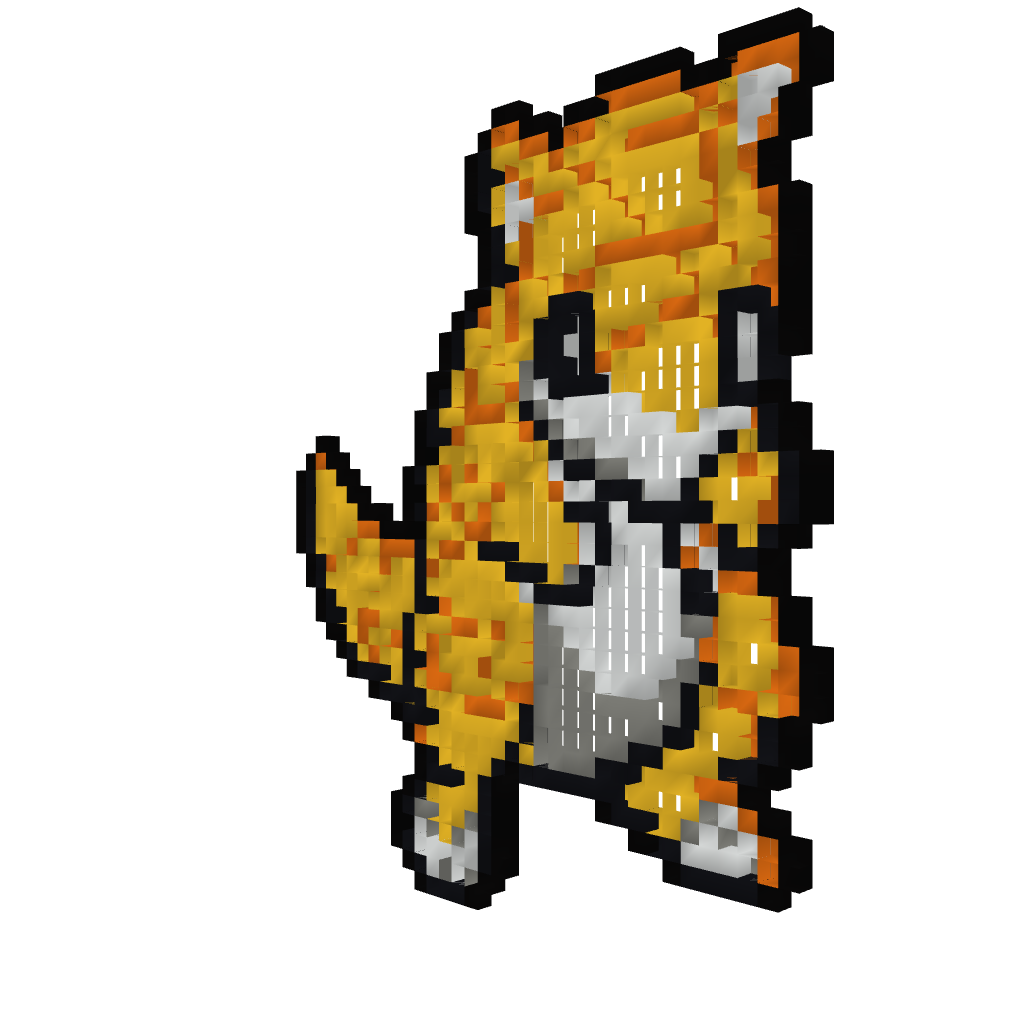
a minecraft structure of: Sandan